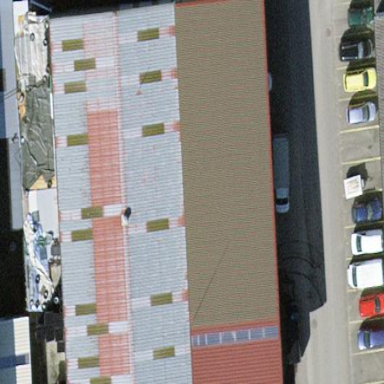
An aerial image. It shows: Industrial building.